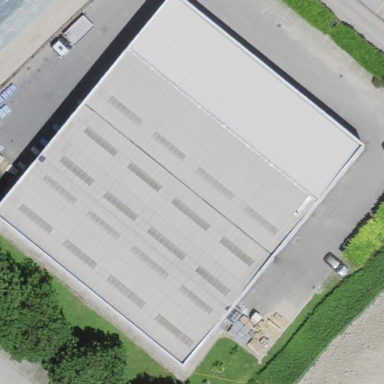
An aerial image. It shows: Industrial building.